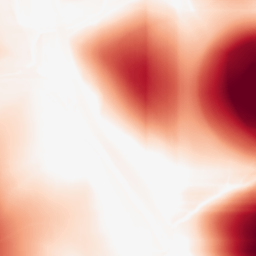
Category: morphological
Decomposition family: rolling_ball
Decomposition parameters: radius: 100
Upsampling method: bilinear
Upsampling parameters: scale: 4
Upsampling scale: 4